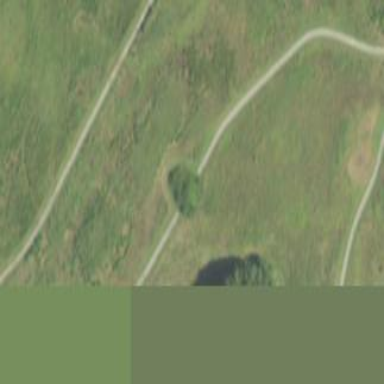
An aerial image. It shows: Grassy area designated as golf tee.